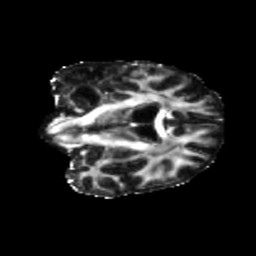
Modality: FA
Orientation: coronal
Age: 58
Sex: female
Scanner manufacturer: siemens
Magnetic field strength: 3 T
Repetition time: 5.25 s
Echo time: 0.08 s